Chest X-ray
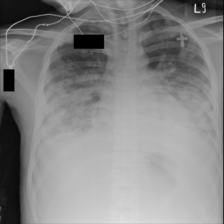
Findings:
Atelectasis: negative
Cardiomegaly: negative
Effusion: negative
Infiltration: negative
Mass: negative
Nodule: negative
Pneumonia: negative
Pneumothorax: negative
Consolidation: negative
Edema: negative
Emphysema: negative
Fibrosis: negative
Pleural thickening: negative
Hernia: negative